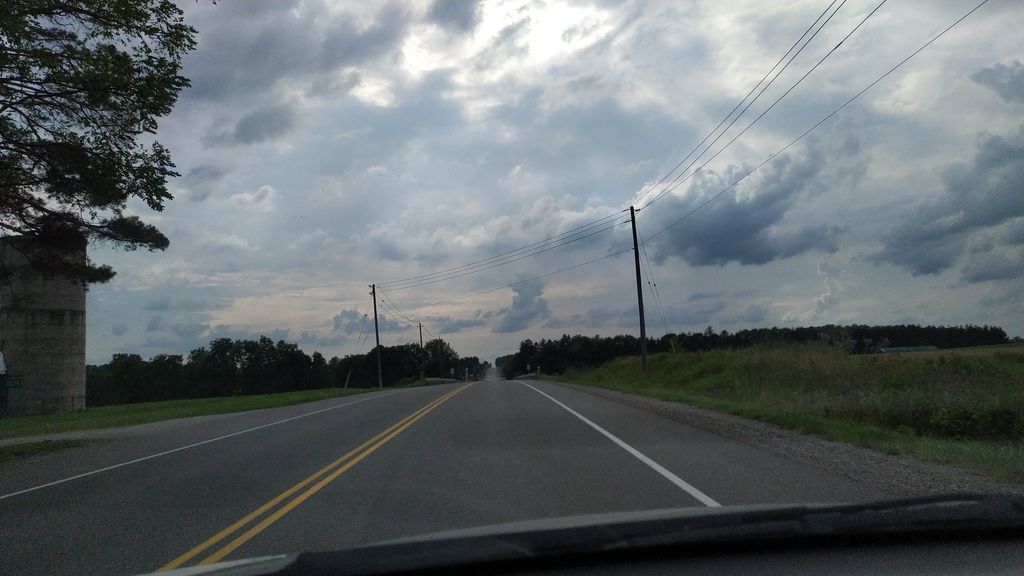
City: kitchener-waterloo